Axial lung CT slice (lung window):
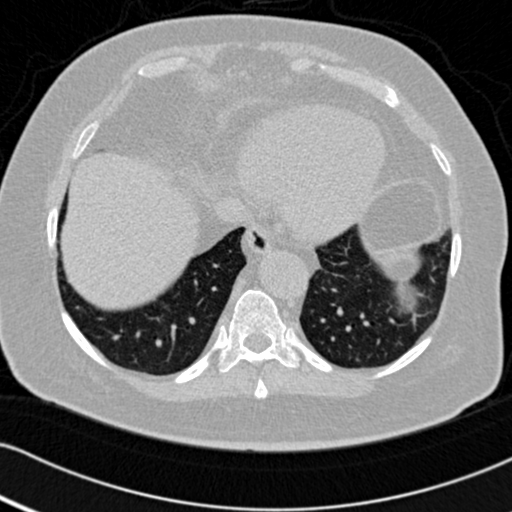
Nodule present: no